Aerial crown-view tile of a tropical tree (Barro Colorado Island, Panama), acquired 20240611:
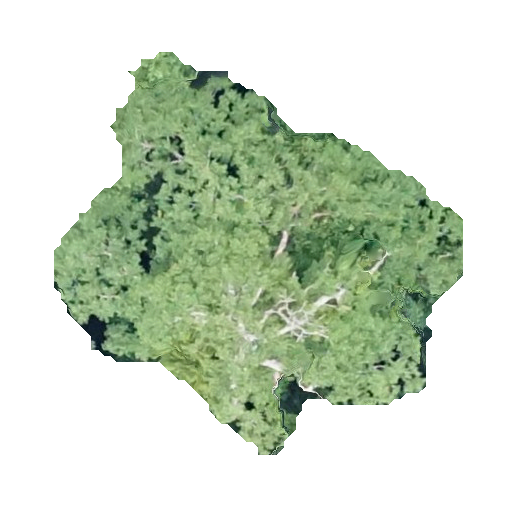
Species: Trattinnickia aspera
GBIF accepted scientific name: Trattinnickia aspera
Crown area: 155.618 m²